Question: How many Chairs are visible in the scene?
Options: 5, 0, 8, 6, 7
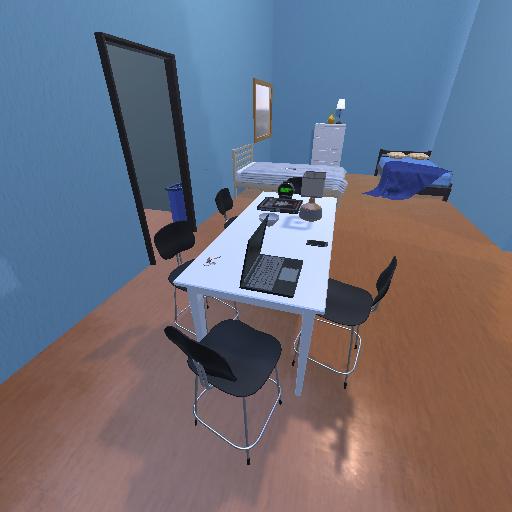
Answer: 5